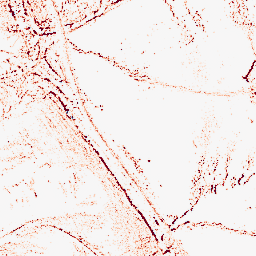
Category: morphological
Decomposition family: morphological_square
Decomposition parameters: operation: opening
size: 3
Upsampling method: edge_directed
Upsampling parameters: scale: 4
Upsampling scale: 4